Chest X-ray:
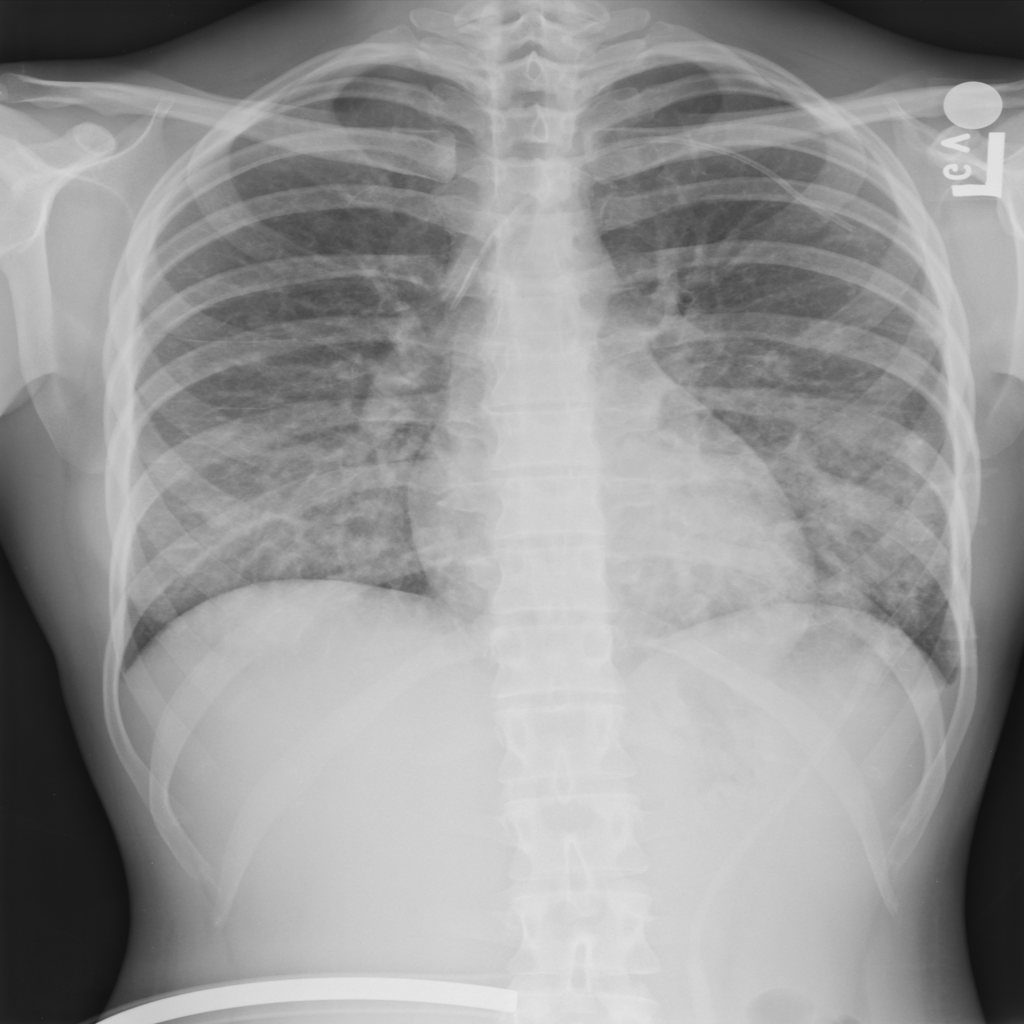
Findings: Consolidation, Diffuse Nodule, Effusion
No abnormal finding: no